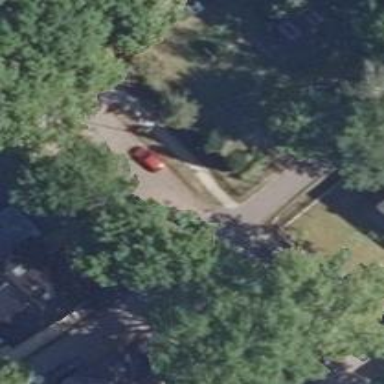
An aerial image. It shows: Residential road with sidewalks on both sides.